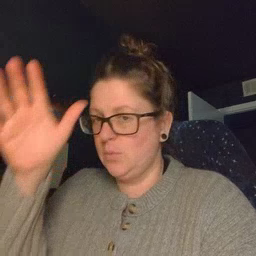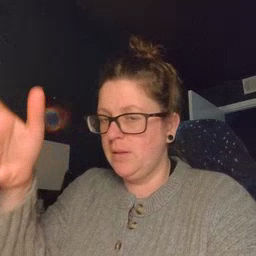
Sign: grandpa